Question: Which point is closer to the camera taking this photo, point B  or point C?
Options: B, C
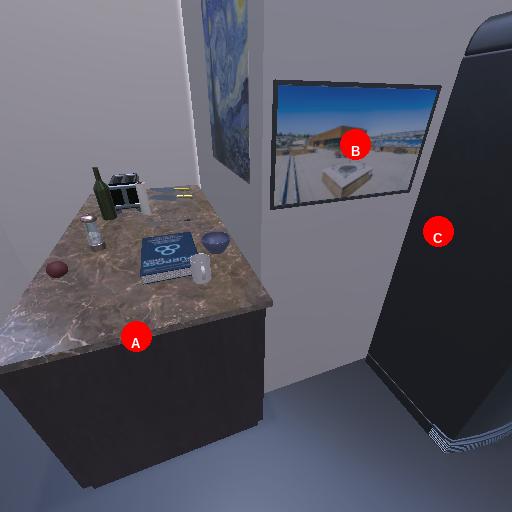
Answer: B